Interaction volume radius: 10 \u00c5
Interaction volume height: 40 \u00c5
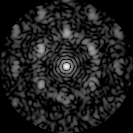
Disorder parameter: 0.628